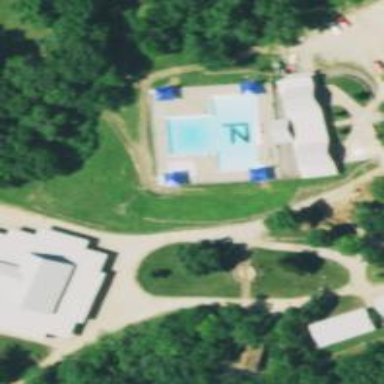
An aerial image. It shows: Swimming area within the leisure land.